Question: '''
Ext.define('TPL.view.Book', {
extend: 'Ext.grid.Panel',
alias: 'widget.book',
title: 'Books',
store: 'Book',
header: false,
stripeRows: true,
initComponent: function() {
this.columns = [
{header: 'Id', dataIndex: 'id', flex: 1},
{header: 'Author', dataIndex: 'author', width: 50, flex: 0},
{header: 'Price', dataIndex: 'price', width: 50, flex: 0},
];
this.callParent(arguments);
}});
'''
And in header (column - 'Author') i am want make filter - so when a user enters a word into the filter, then outputs the result in the table (filter should be independent case for words). How make this? thanks
about this:
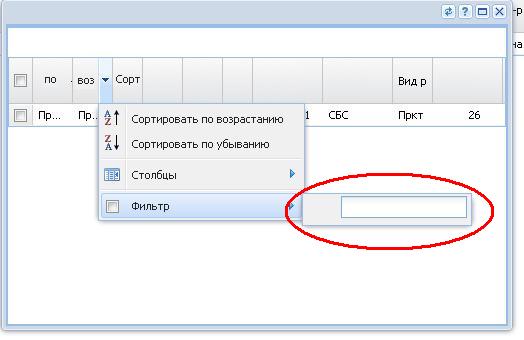
Answer: To use filters on the grid panel you have to do the following:
- add 'Ext.ux.grid.FiltersFeature' to the 'requires' property of your grid,- add filters as a feature to your grid panel:'''
features: [
{
ftype: 'filters',
local: true
}
]
'''
- and finally, mark the columns you which to have the filter using the property 'filter':'''
{
xtype: 'gridcolumn',
filter: {
type: 'string'
}
...
}
'''